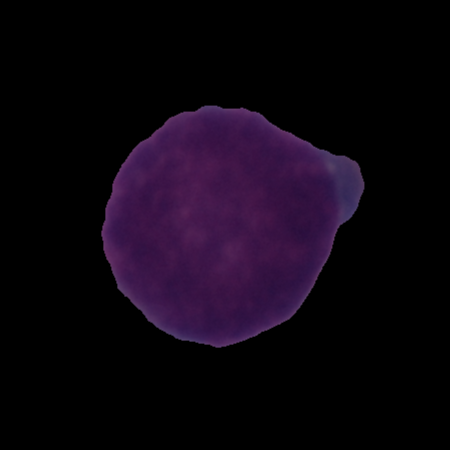
Label: cancer